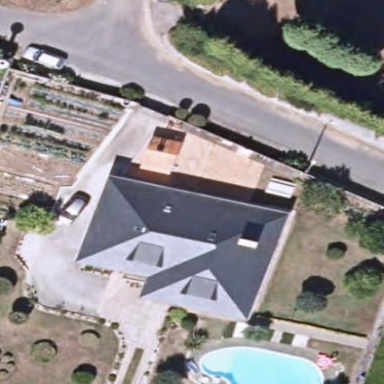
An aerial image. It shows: Simple house.